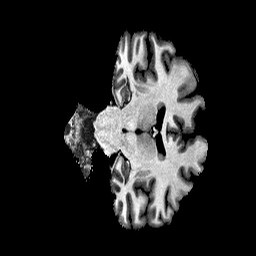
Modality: T1w
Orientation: coronal
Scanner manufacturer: ge
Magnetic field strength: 3 T
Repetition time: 0.00766 s
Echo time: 0.003476 s